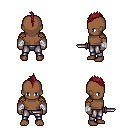
a pixel art fantasy rpg character, male body template, human, dark skin, leather shoulder armor, metal pants, brunette mohawk hairstyle, white cloth bandages, dagger, four views (front, back, left, right), 2x2 character sprite sheet, small pixel art, hard edges, no anti-aliasing